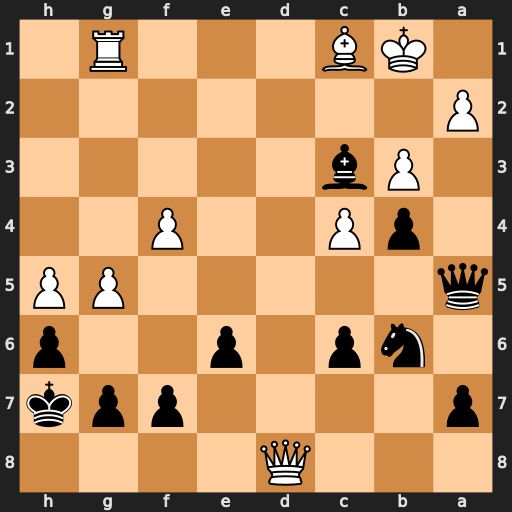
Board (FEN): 3Q4/p4ppk/1np1p2p/q5PP/1pP2P2/1Pb5/P7/1KB3R1
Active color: b
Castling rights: -
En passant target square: -
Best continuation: Qf5+ Qd3 Qxd3#